Field crop: maize
Growth stage: 2
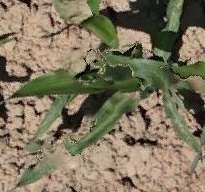
Species: maize